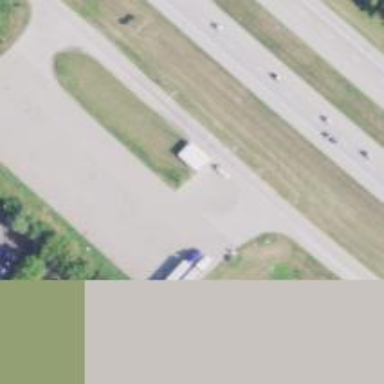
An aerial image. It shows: Weighbridge facility.